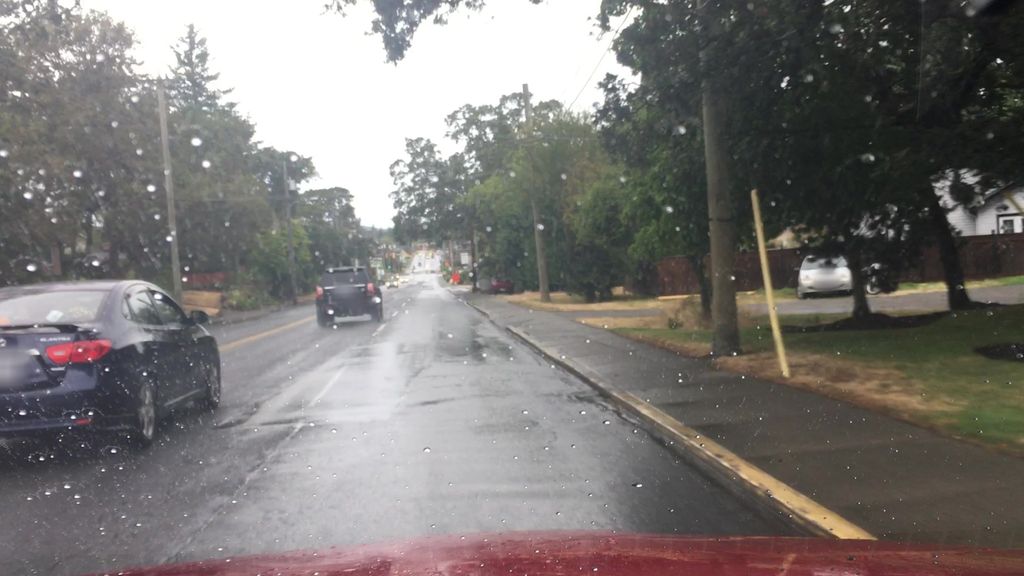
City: victoria